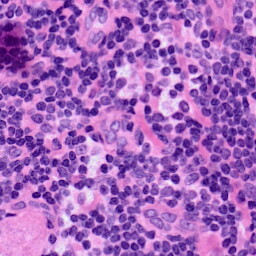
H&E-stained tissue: LymphNode